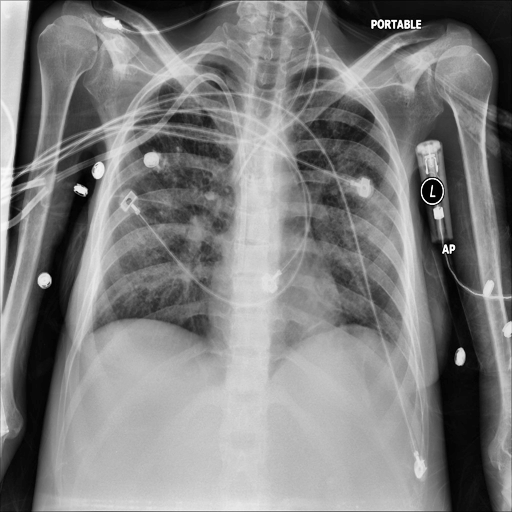
Finding: NORMAL